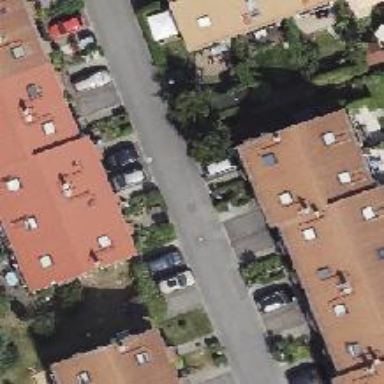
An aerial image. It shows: Asphalt road designated as living street.